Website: crate-barrel
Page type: stored-credit-cards
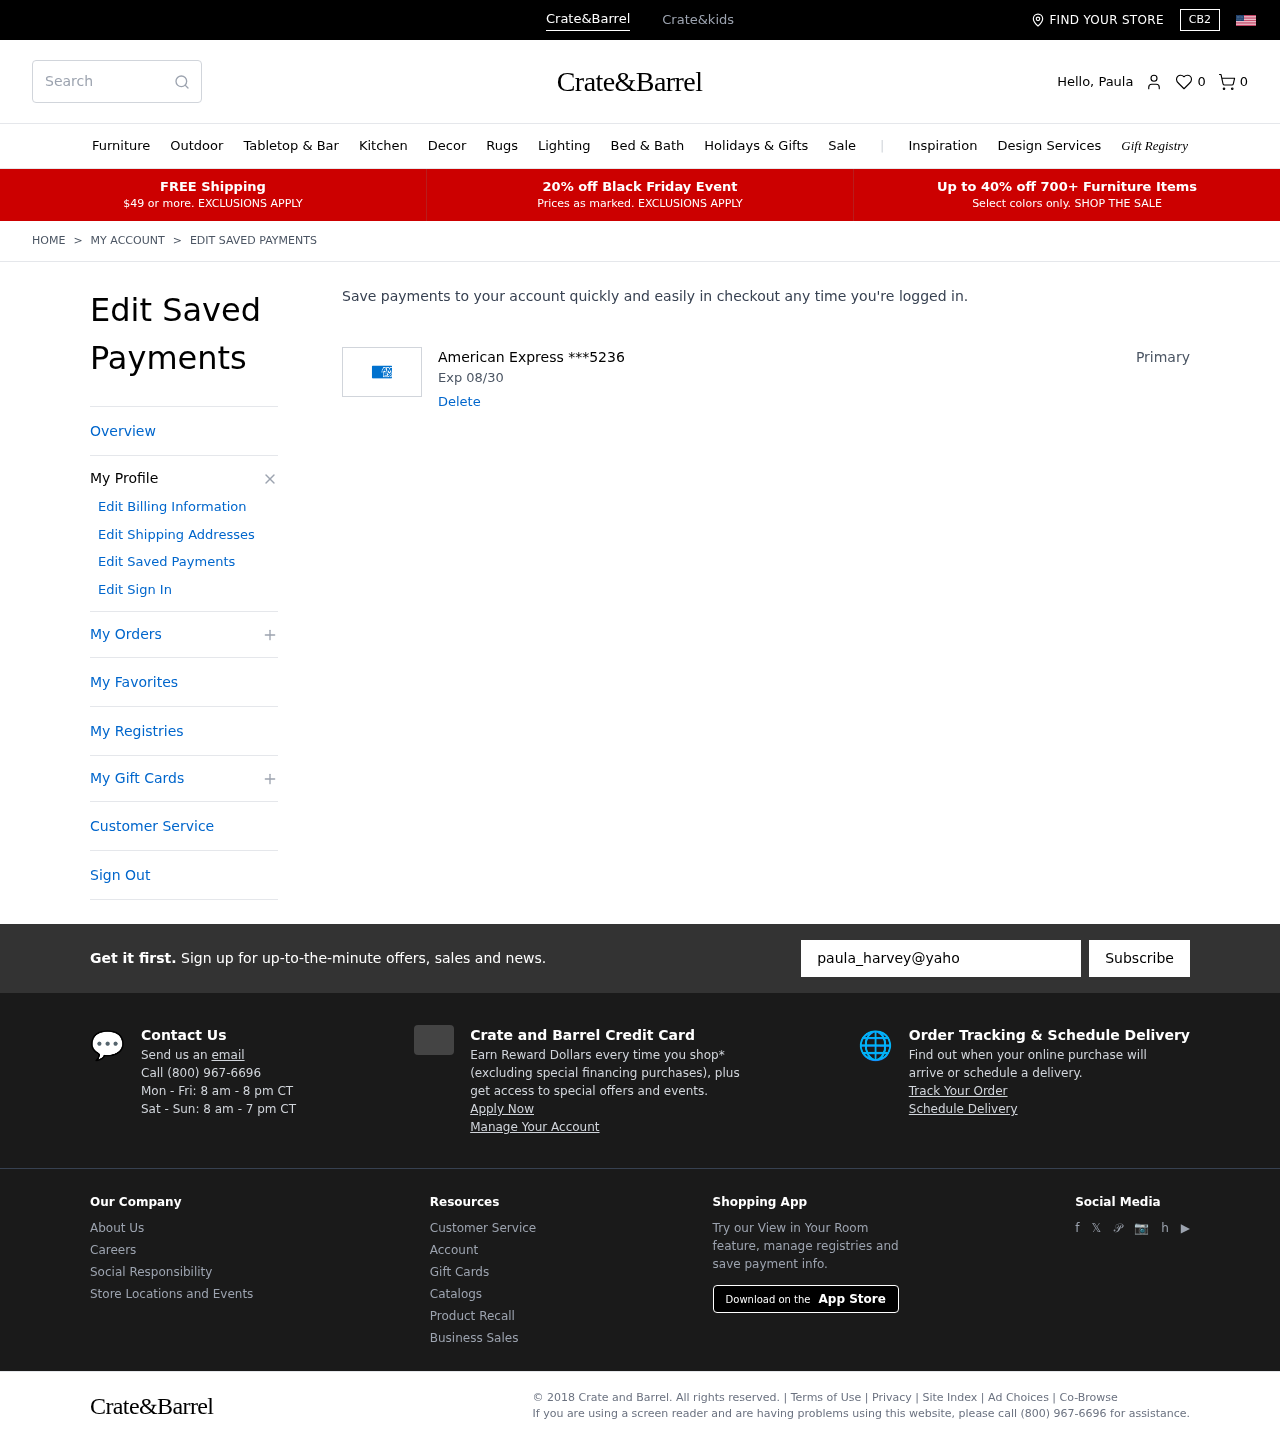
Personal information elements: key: PII_CARD_EXPIRY
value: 08/30
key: PII_CARD_LAST4
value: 5236
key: PII_CARD_TYPE
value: American Express
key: PII_FIRSTNAME
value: Paula
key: PII_EMAIL
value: paula_harvey@yahoo.com
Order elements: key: ORDER_NUM_ITEMS
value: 0
Search elements: key: HEADER_SEARCH
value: Search
Other elements: key: FAVORITES_COUNT
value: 0